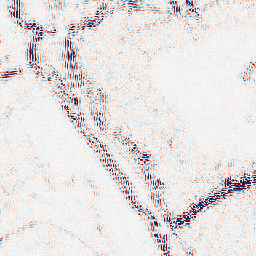
Category: wavelet
Decomposition family: wavelet_reverse_biorthogonal
Decomposition parameters: wavelet: rbio3.5
level: 2
Upsampling method: edge_directed
Upsampling parameters: scale: 2
Upsampling scale: 2